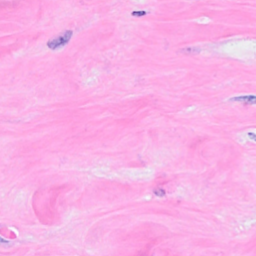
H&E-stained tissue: Breast